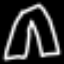
Label: pants